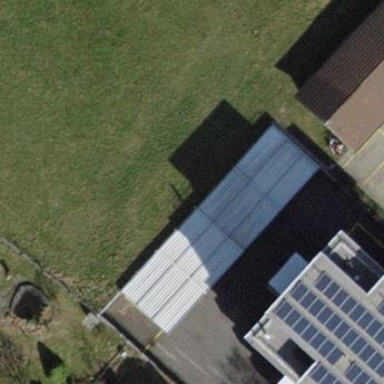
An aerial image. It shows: Carport structure.